Aerial crown-view tile of a tropical tree (Barro Colorado Island, Panama), acquired 20241216:
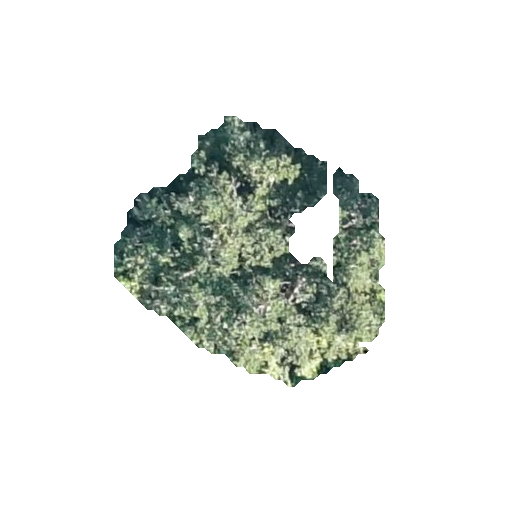
Species: Calophyllum longifolium
GBIF accepted scientific name: Calophyllum longifolium
Crown area: 67.007 m²